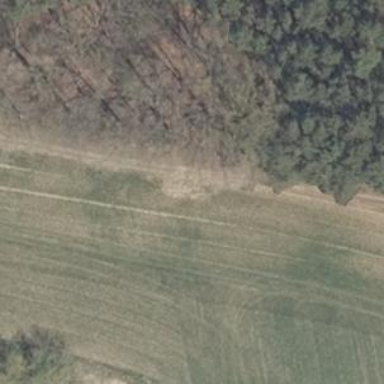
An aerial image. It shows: Hunting stand.